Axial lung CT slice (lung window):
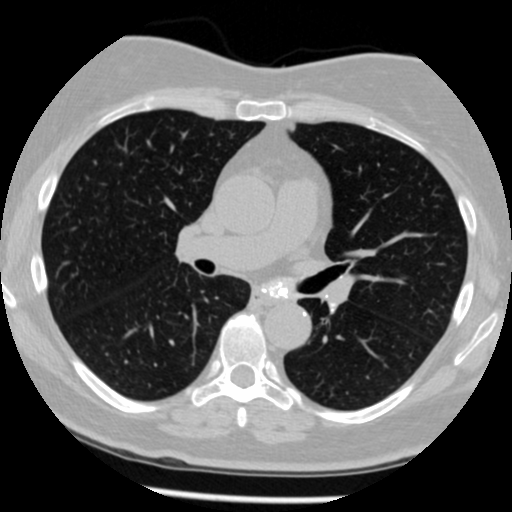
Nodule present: no